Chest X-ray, AP view. Patient: 57 years old, sex M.
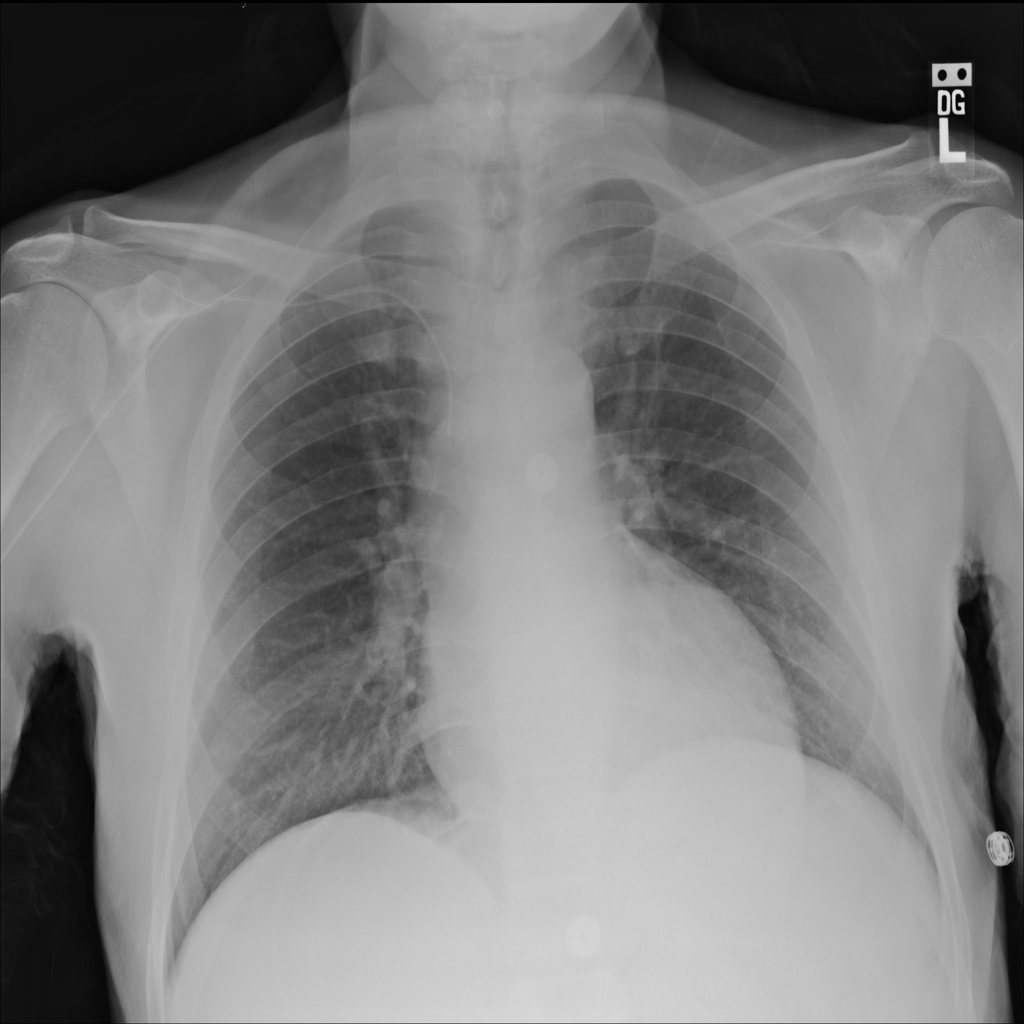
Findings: No Finding